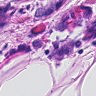
Metastatic tissue present: yes